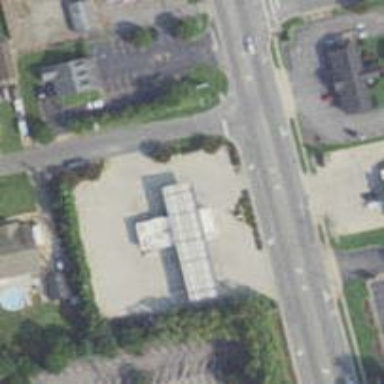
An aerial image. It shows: Convenience shop.